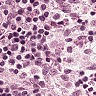
Metastatic tissue present: no